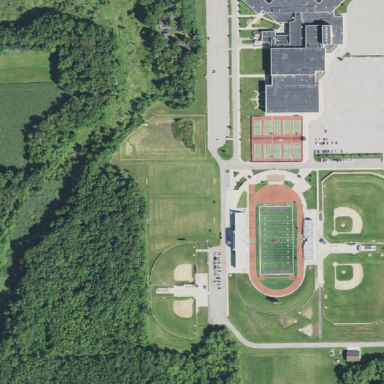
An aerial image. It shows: School.